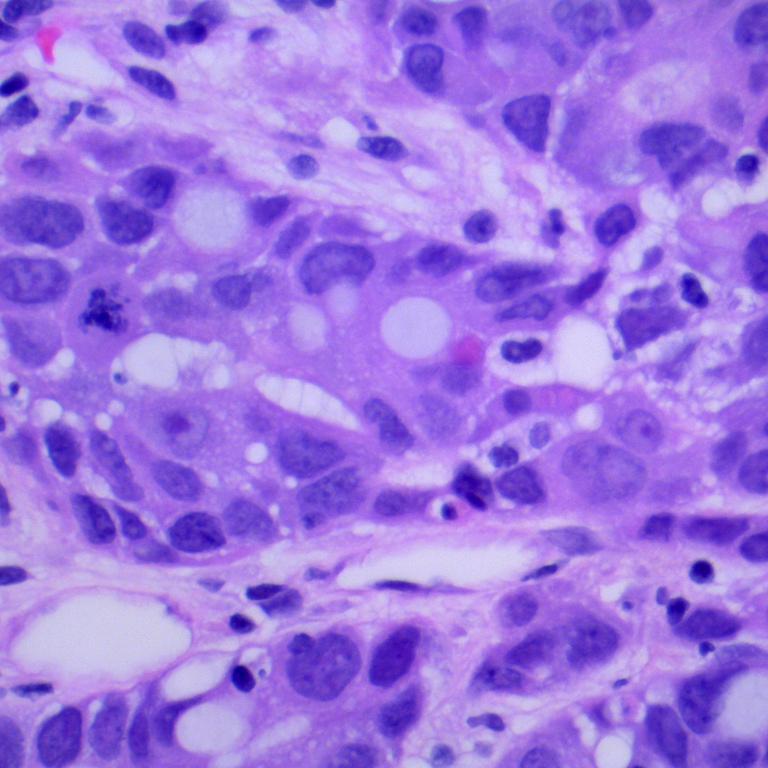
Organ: lung
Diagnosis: adenocarcinomas